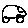
Label: car